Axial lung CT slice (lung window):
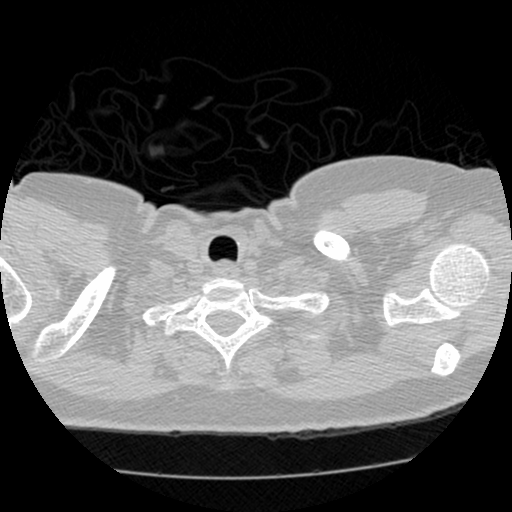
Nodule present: no